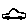
Label: car